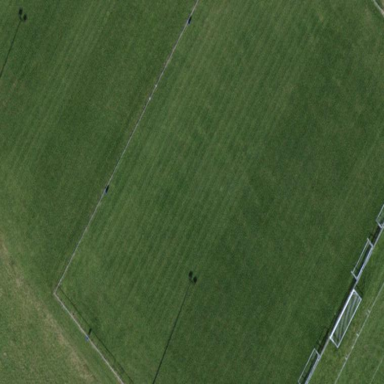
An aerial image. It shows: Soccer pitch for leisureland activities.